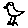
Label: bird